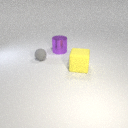
large purple metal cylinder behind large yellow rubber cube